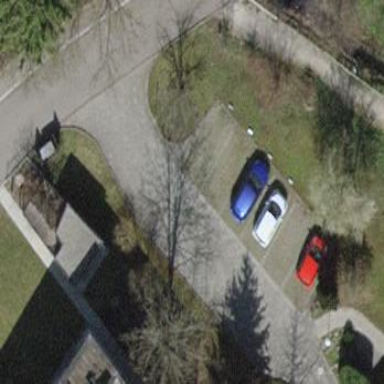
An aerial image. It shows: Parking area with grass paver surface.